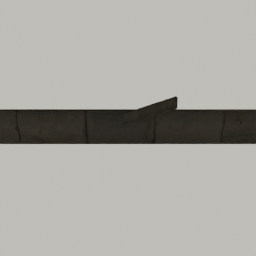
Label: architecture